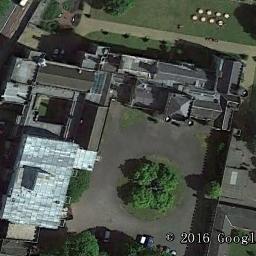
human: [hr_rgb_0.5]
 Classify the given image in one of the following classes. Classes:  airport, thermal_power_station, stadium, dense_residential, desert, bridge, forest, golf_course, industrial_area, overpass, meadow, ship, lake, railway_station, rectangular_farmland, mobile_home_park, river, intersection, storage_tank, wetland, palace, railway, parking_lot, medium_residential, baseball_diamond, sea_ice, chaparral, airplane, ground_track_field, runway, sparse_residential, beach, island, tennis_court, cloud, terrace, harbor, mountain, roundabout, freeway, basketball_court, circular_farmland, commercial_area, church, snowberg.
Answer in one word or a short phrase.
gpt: palace